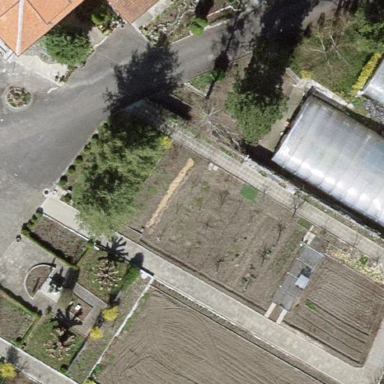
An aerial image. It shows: Greenhouse.